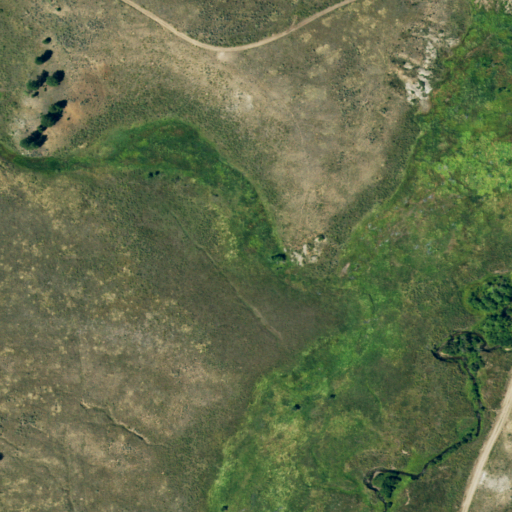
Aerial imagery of valley in Colorado named Kennedy Gulch containing shrub, woody wetlands, grassland, and herbaceous wetlands